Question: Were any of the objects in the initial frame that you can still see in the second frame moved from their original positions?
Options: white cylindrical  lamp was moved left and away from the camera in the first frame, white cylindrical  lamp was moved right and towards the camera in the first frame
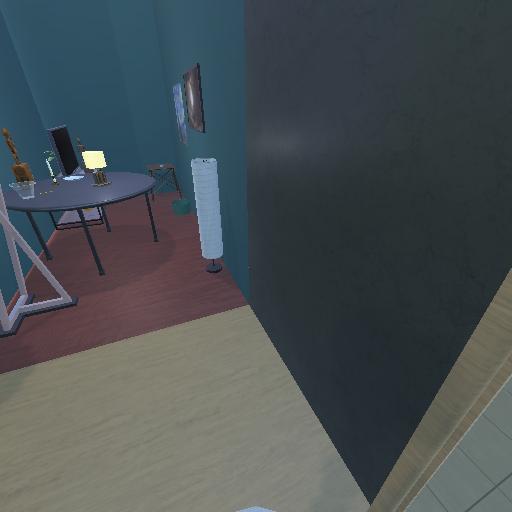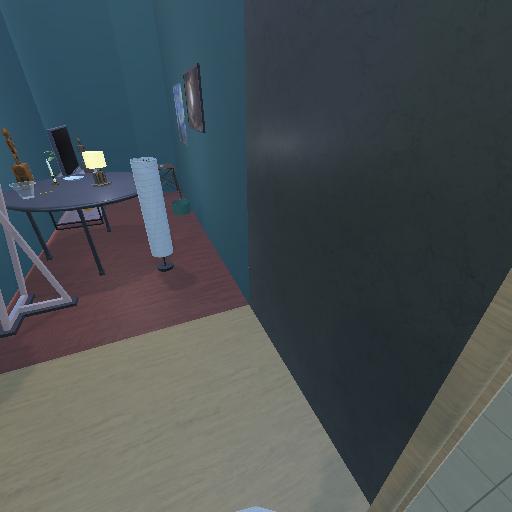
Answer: white cylindrical  lamp was moved left and away from the camera in the first frame